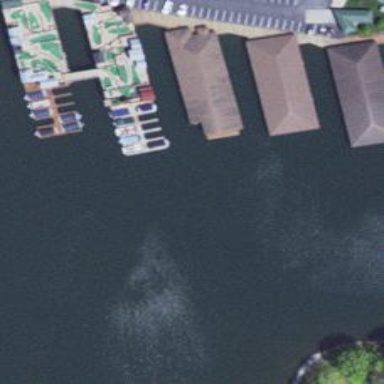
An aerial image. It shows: Pier with mooring facilities.